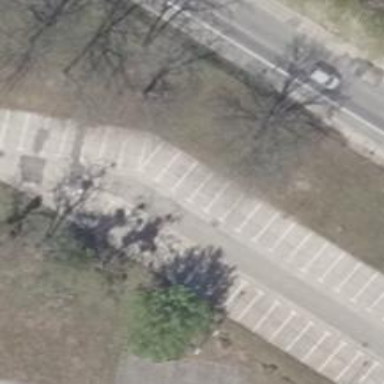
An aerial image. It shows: Road serving as parking aisle.